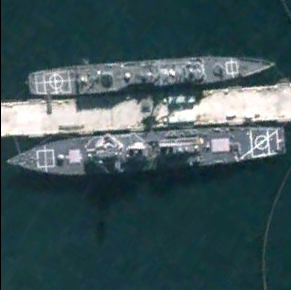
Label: destroyer